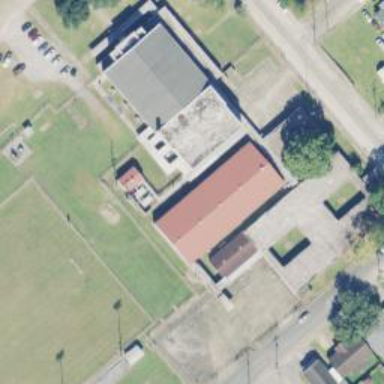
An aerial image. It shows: School building.